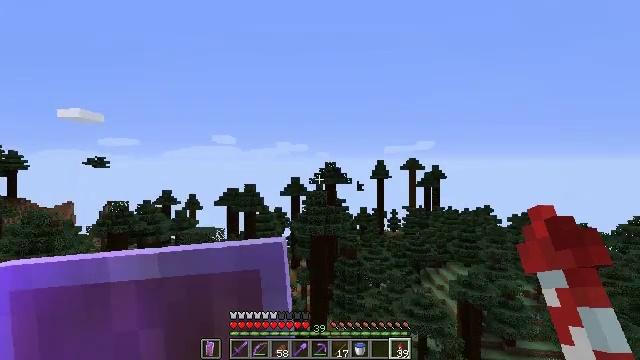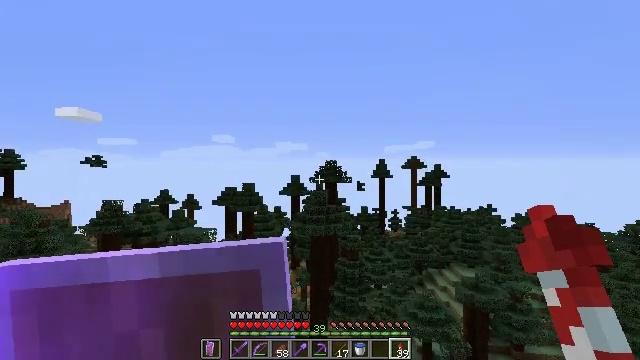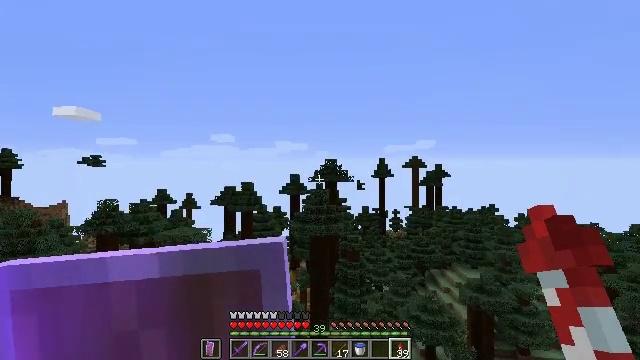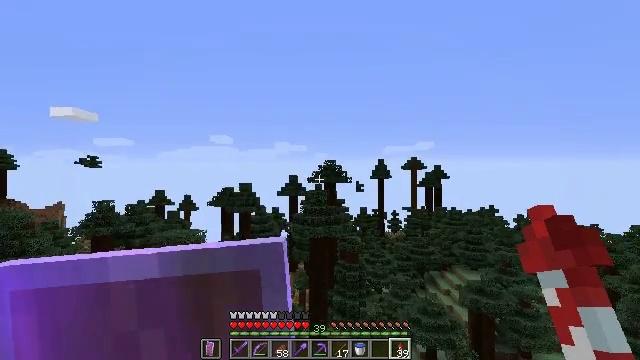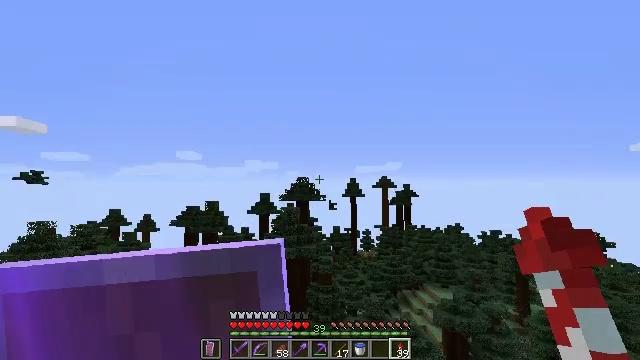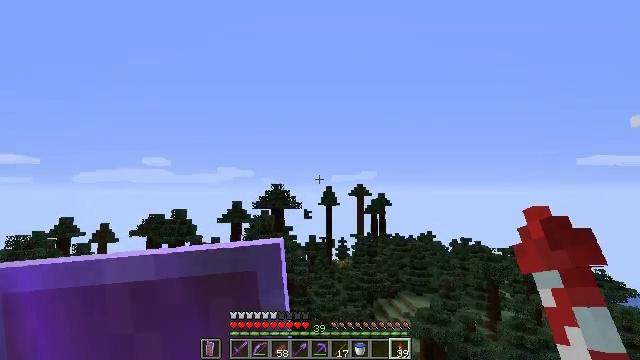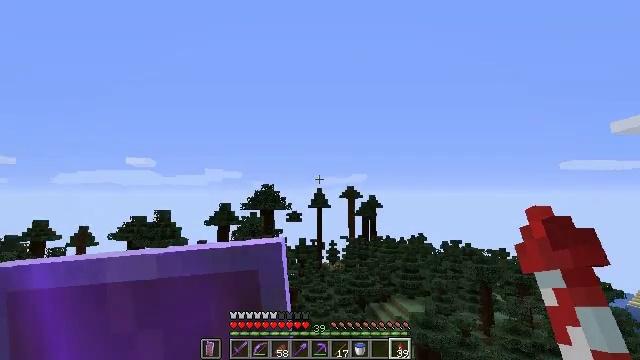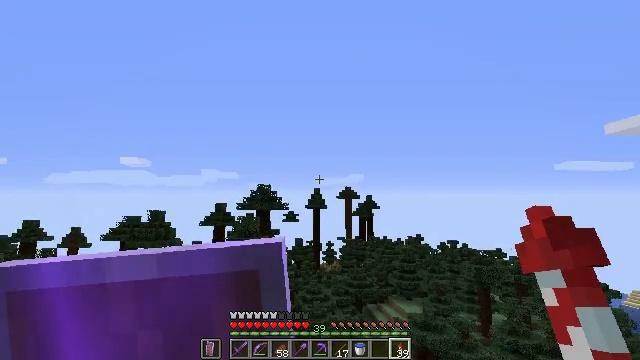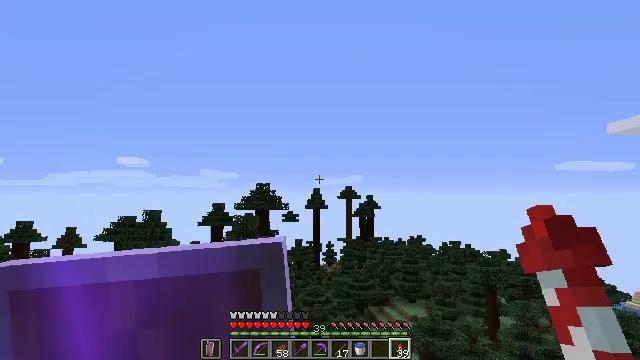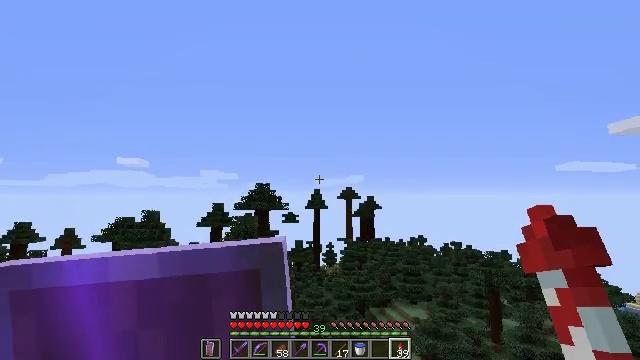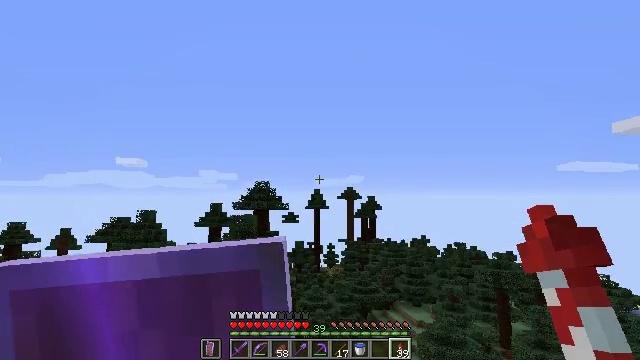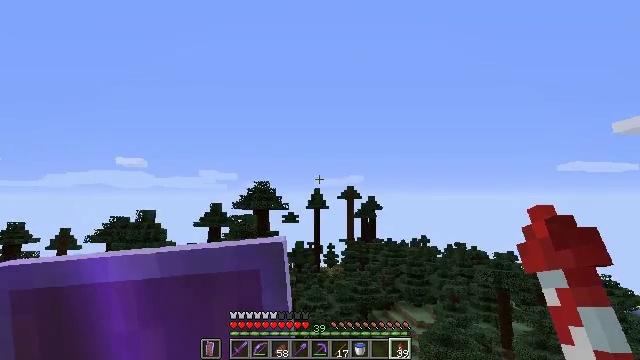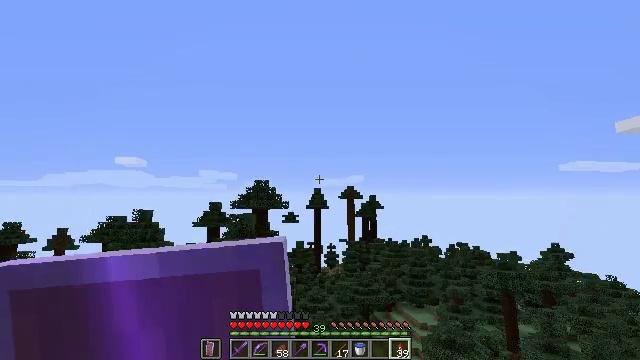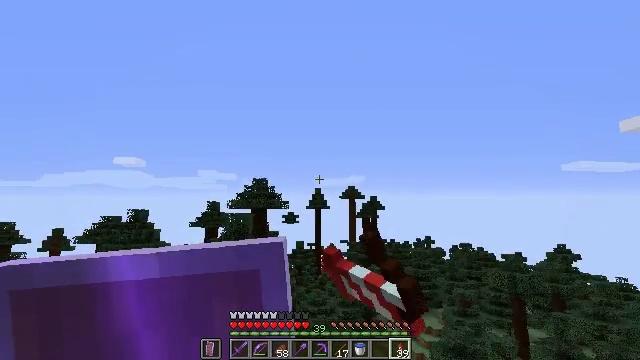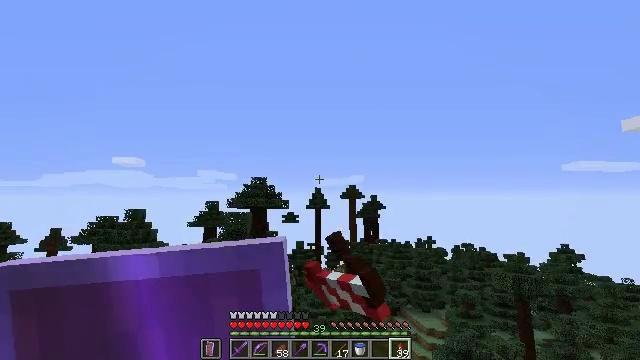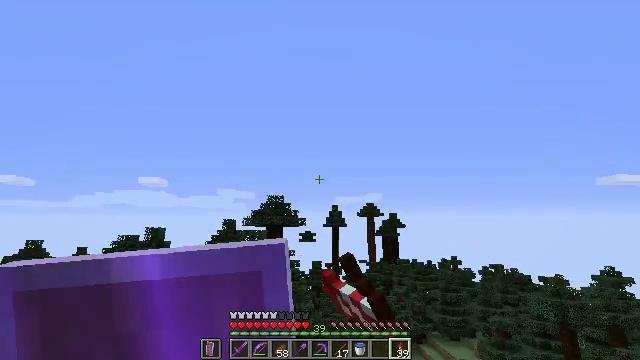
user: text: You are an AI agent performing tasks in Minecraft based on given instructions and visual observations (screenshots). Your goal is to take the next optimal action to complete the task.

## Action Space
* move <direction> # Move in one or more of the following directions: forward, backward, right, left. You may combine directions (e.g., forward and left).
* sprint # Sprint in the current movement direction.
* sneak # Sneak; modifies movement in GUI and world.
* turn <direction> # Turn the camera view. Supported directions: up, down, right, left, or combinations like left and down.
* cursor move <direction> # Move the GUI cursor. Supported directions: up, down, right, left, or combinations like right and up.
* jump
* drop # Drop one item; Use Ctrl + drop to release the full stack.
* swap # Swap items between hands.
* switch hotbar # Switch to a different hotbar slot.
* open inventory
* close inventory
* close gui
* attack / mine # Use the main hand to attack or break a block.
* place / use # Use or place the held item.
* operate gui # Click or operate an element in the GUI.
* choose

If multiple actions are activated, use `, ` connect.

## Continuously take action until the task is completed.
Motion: motion action
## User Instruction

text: craft item cyan carpet
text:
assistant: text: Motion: no_op
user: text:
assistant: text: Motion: no_op
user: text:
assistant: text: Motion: no_op
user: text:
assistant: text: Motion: turn right and up
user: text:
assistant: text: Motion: turn right and up
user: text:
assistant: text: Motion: turn right
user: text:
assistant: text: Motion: no_op
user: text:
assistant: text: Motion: no_op
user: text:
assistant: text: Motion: no_op
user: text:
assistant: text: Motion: no_op
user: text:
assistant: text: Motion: no_op
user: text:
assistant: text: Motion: move right, use / place
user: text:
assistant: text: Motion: move right, use / place
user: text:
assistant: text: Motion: move right, use / place
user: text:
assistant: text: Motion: turn left and up
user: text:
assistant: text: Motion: turn left and up
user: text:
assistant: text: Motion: turn left and up
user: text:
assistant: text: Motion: turn left and up
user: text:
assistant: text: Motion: no_op
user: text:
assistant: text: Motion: no_op
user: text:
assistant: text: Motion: no_op
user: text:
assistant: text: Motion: no_op
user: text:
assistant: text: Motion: no_op
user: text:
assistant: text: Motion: no_op
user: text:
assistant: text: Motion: no_op
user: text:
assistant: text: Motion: no_op
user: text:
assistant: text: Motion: turn down
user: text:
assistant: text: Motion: turn down
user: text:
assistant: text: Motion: turn down
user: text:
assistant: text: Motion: no_op